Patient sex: F
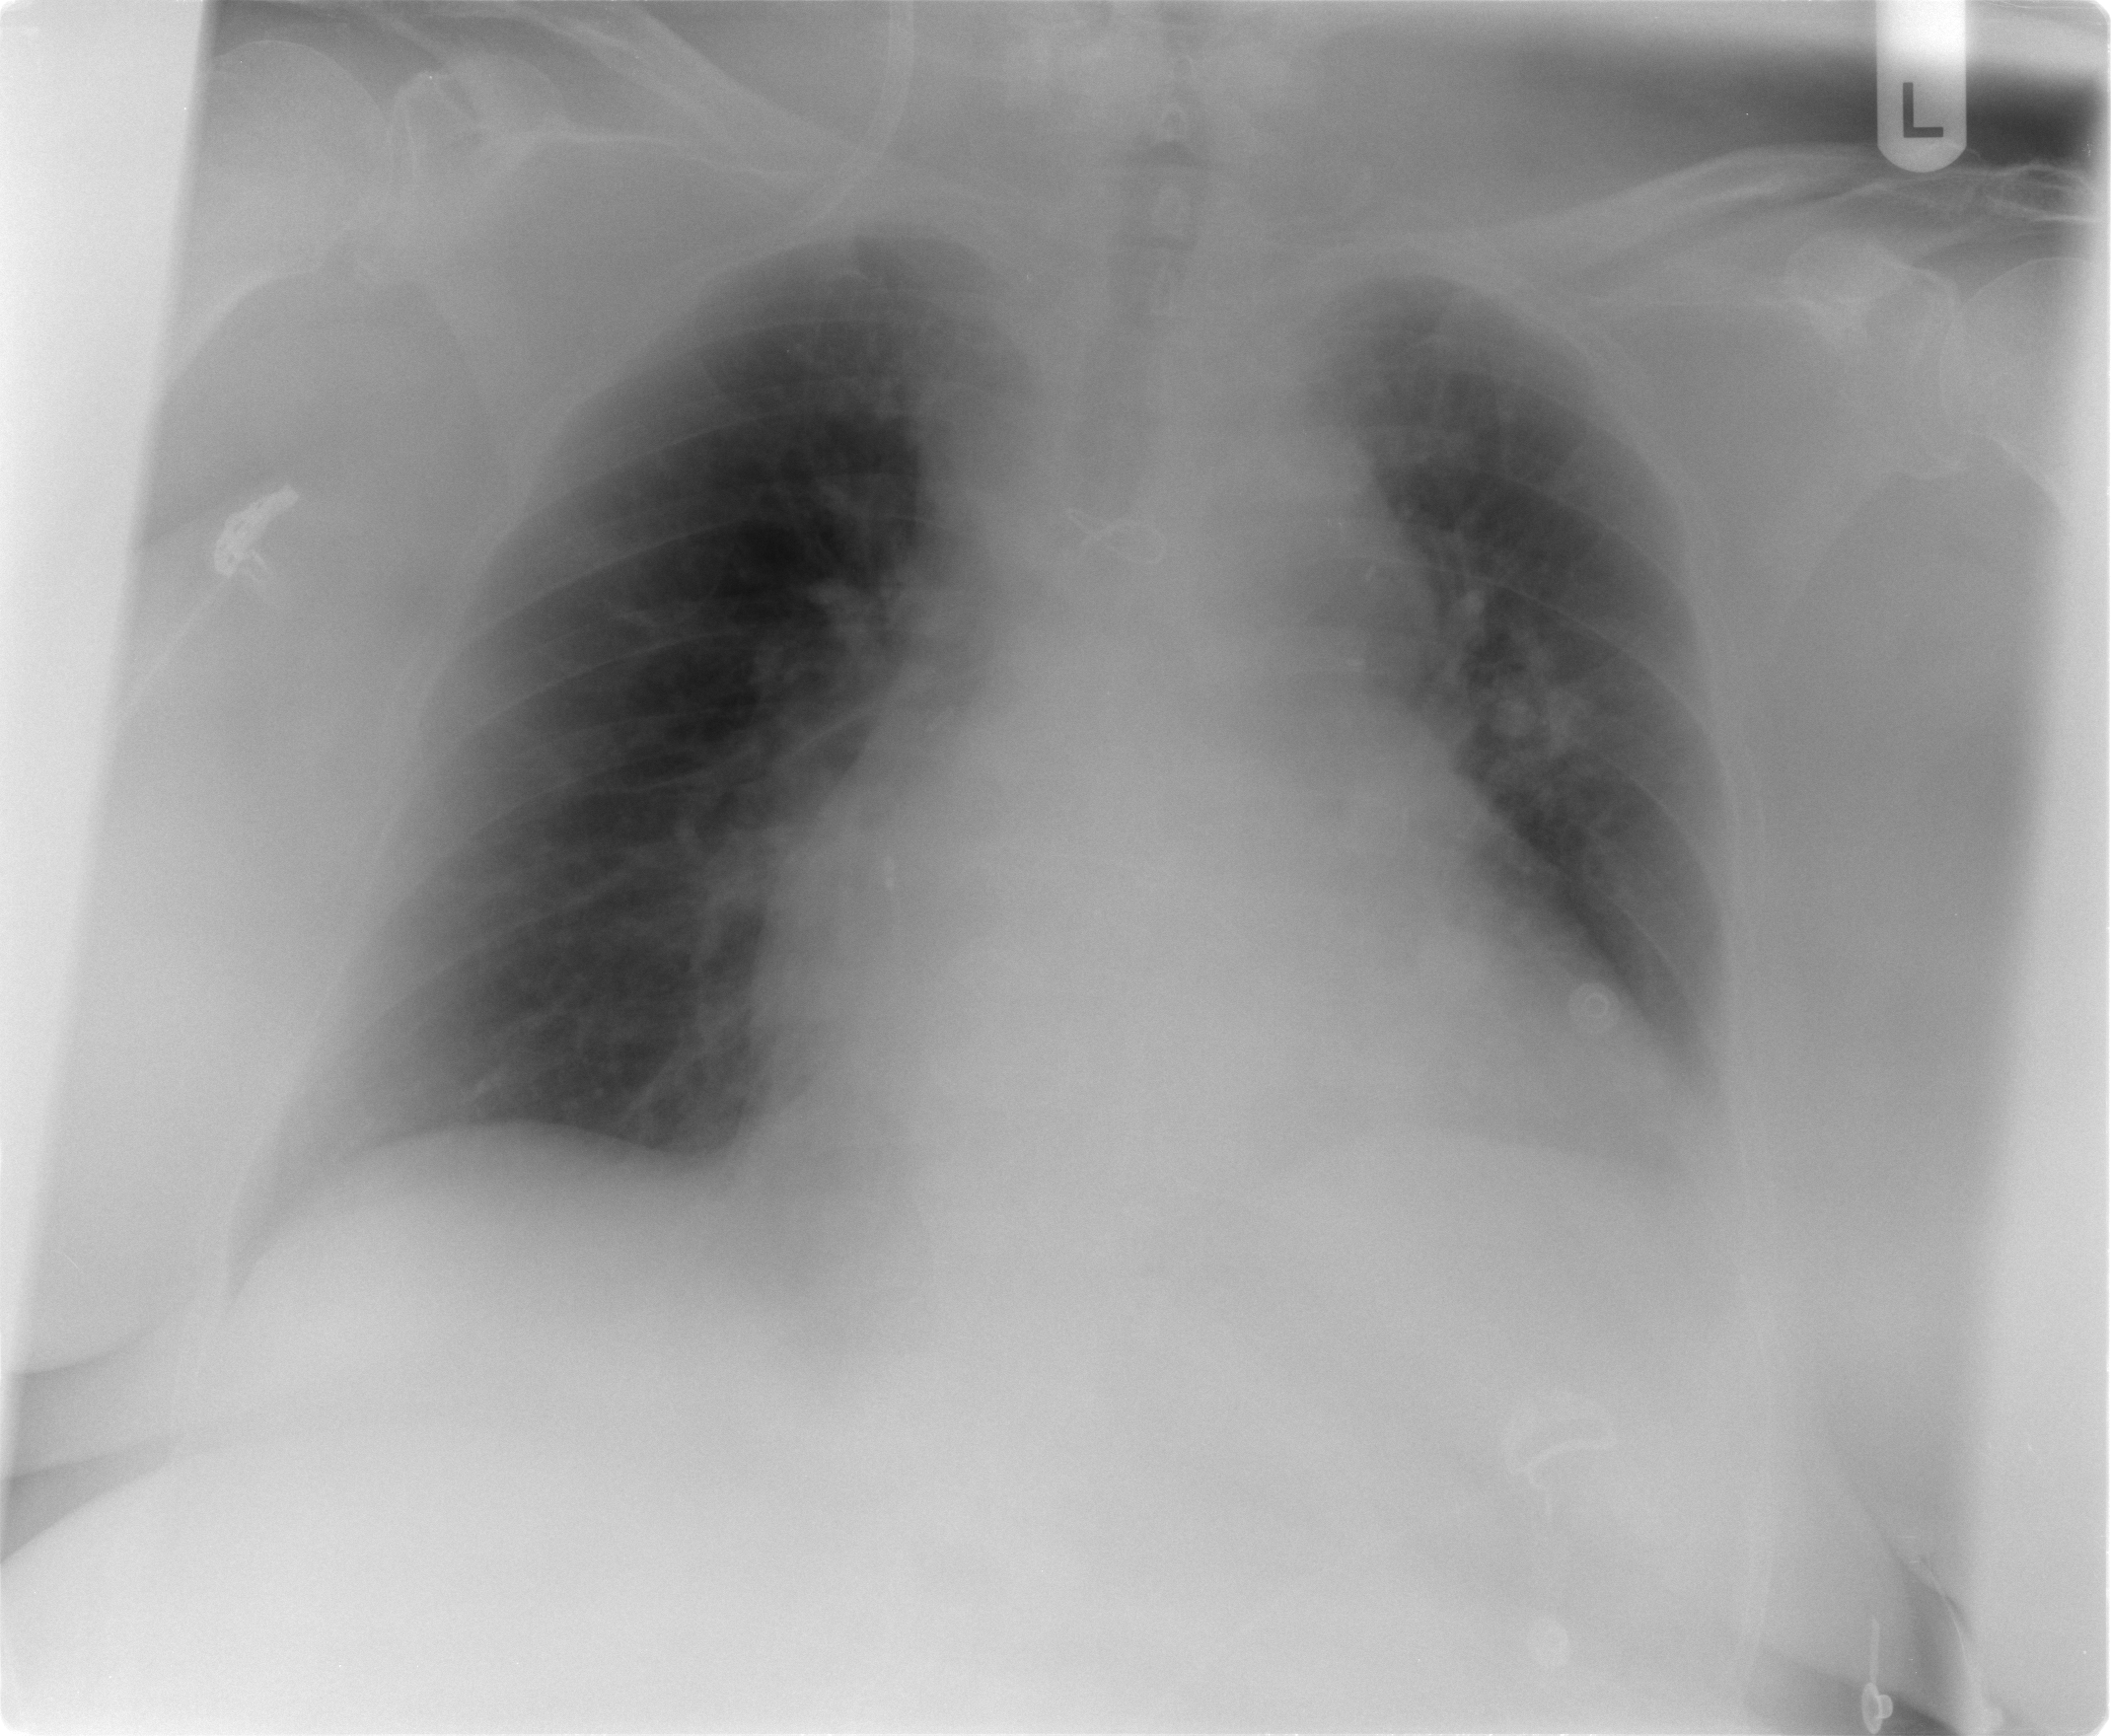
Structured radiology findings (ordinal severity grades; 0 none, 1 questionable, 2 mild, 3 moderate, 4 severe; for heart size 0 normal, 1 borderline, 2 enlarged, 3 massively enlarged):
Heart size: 2
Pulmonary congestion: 2
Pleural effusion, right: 0
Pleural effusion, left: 2
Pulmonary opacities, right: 0
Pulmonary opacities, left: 0
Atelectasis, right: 0
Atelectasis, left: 2